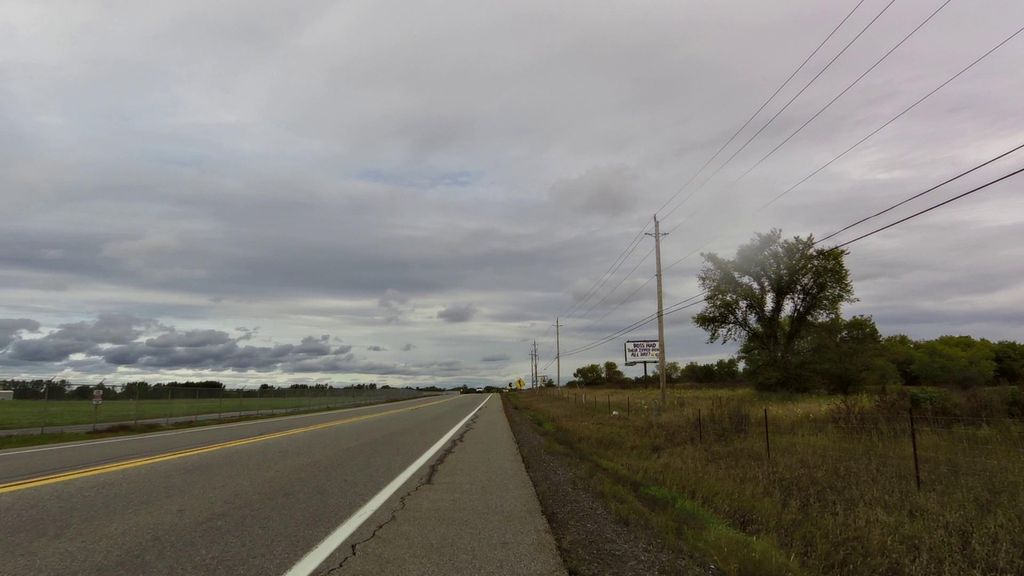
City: ottawa-gatineau